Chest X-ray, PA view. Patient: 23 years old, sex F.
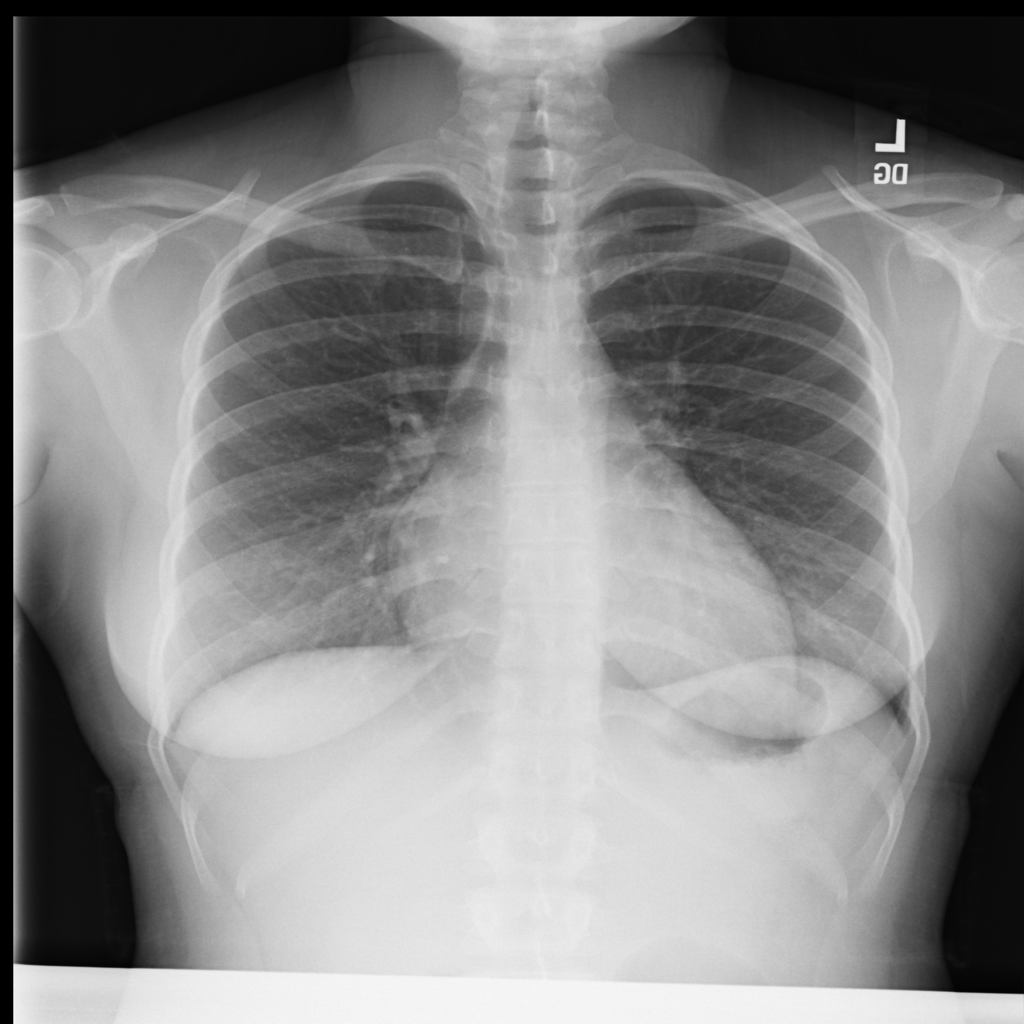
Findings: No Finding